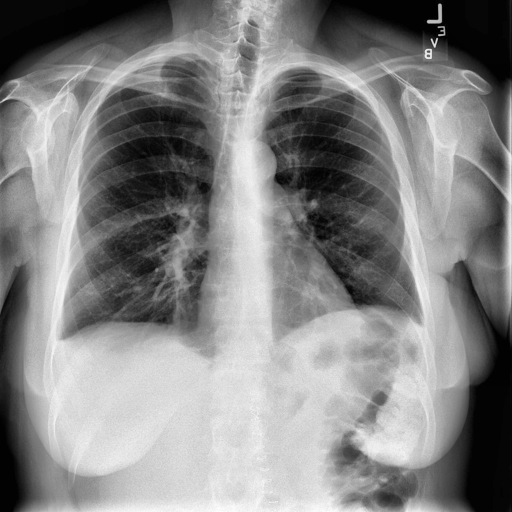
Finding: NORMAL